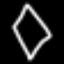
Label: diamond